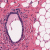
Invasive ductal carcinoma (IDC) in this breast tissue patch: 0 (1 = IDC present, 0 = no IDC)